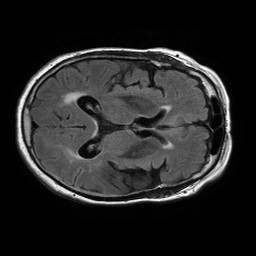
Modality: FLAIR
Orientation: axial
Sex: female
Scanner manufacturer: philips
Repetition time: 11 s
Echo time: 0.125 s